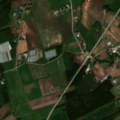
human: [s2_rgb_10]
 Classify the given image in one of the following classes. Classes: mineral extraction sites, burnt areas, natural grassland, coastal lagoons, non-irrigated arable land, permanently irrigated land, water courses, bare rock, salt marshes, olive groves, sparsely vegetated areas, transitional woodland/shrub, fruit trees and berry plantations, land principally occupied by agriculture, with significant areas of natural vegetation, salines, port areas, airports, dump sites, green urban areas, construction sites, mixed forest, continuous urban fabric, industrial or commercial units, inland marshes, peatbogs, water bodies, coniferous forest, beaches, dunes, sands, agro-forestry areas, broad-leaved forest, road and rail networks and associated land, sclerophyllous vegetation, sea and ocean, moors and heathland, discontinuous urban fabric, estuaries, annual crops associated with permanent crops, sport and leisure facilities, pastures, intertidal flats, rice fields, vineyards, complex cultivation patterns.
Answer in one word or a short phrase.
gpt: discontinuous urban fabric, non-irrigated arable land, land principally occupied by agriculture, with significant areas of natural vegetation, mixed forest